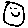
Label: smiley face